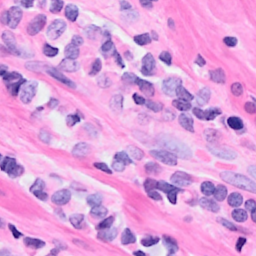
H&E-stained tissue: Breast